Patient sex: M
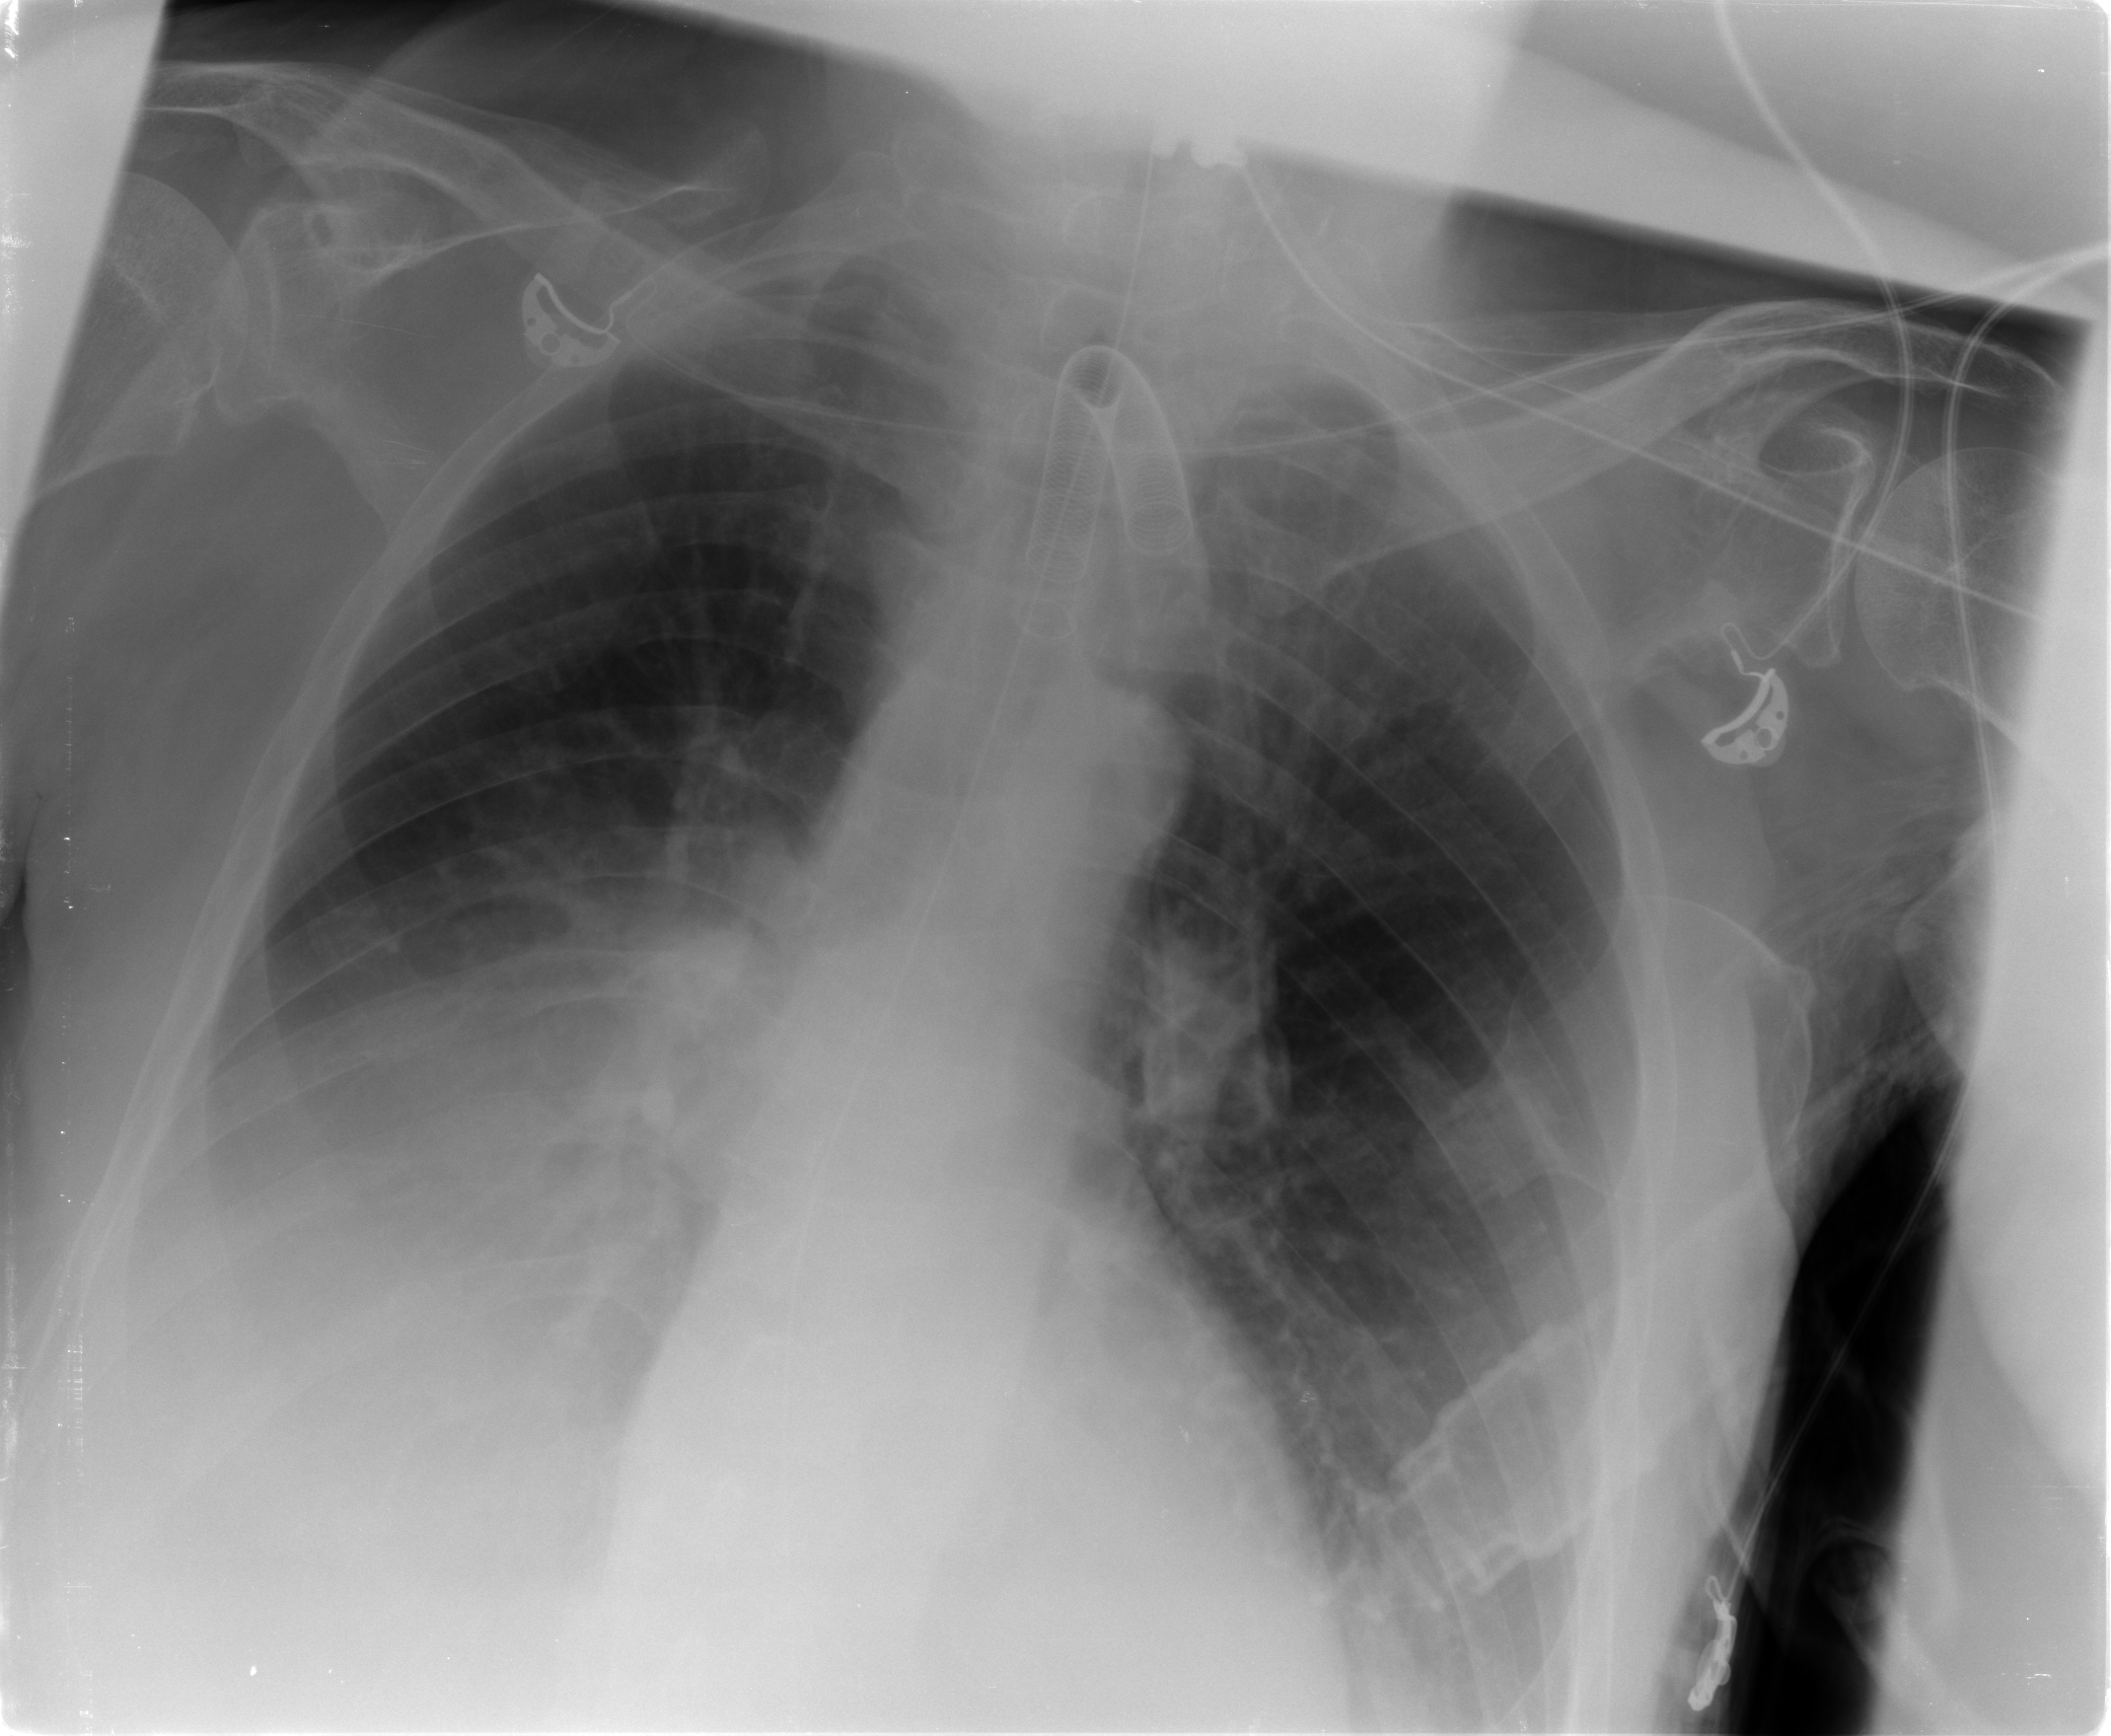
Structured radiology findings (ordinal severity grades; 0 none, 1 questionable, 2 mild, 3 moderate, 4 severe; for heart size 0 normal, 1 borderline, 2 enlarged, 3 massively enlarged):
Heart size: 0
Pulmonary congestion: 0
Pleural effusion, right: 2
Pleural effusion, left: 1
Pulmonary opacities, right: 0
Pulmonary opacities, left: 0
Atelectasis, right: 0
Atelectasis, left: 0